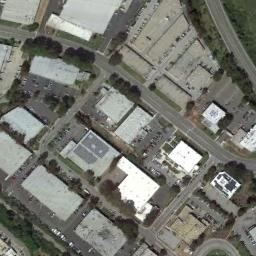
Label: industrial_area